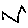
Label: zigzag